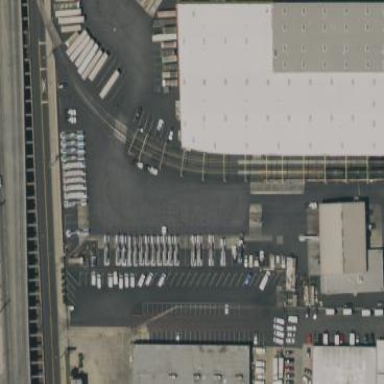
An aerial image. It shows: Warehouse building.